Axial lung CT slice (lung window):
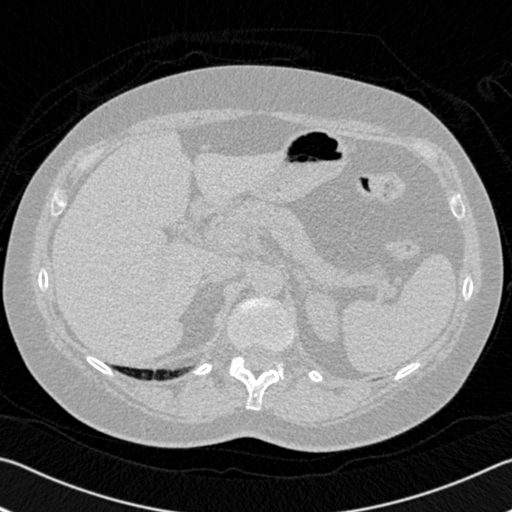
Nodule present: no